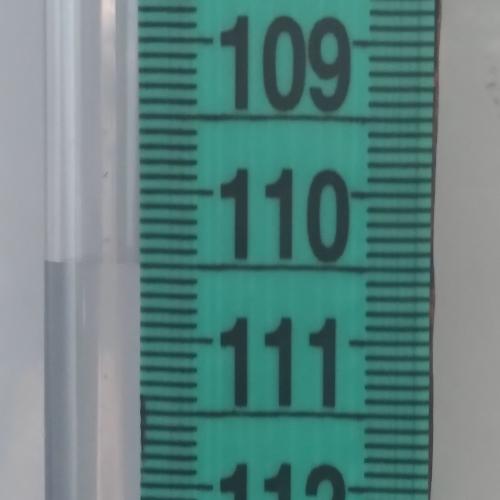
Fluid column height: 110.5 cm